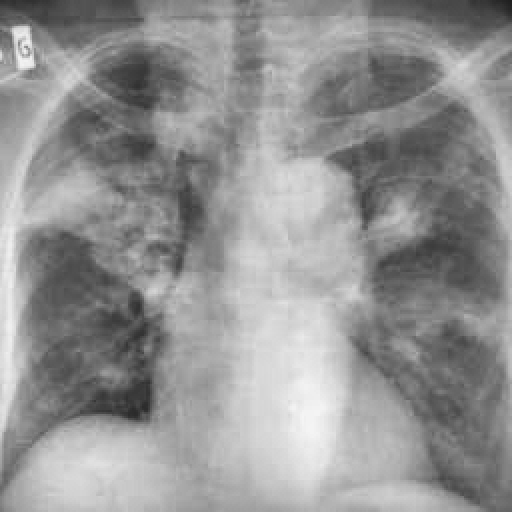
Finding: TUBERCULOSIS